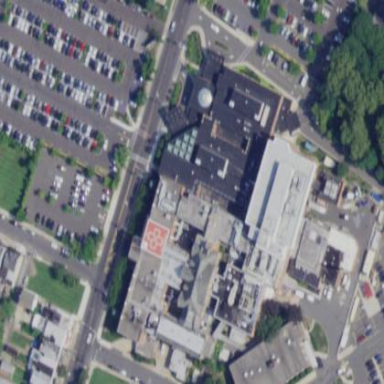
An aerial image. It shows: Healthcare facility identified as hospital.